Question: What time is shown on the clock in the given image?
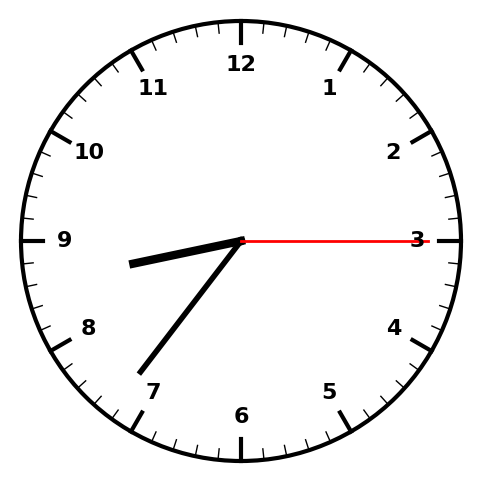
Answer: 08:36:15